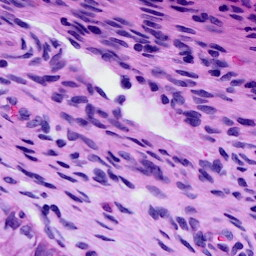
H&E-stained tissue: Cervix